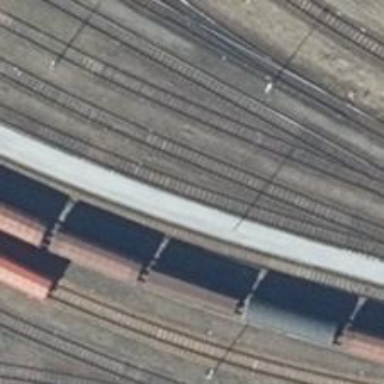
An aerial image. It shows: Railway yard.